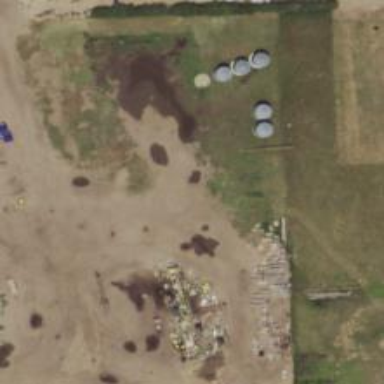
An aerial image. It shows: Silo.